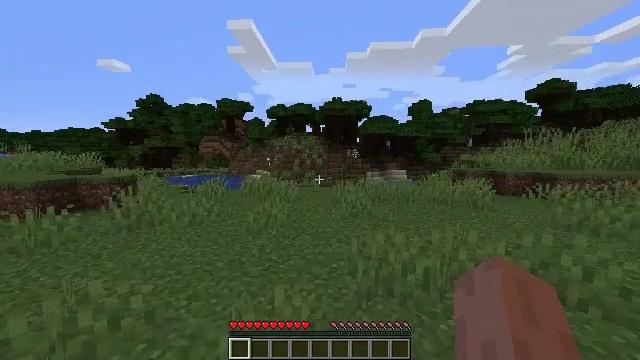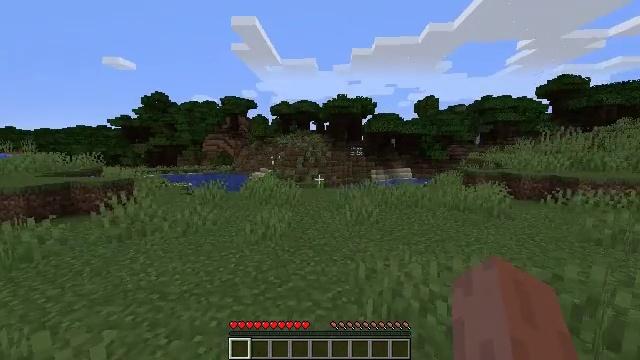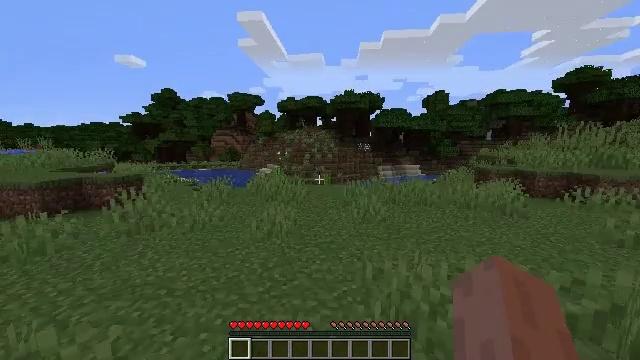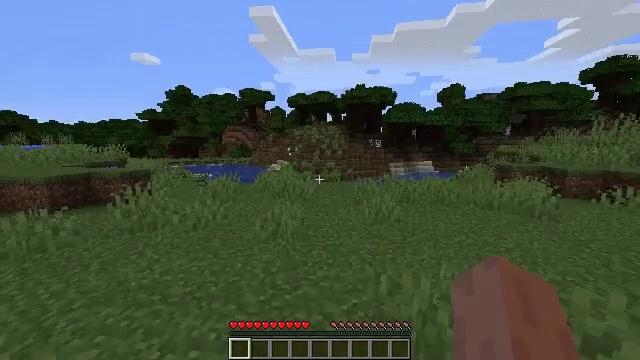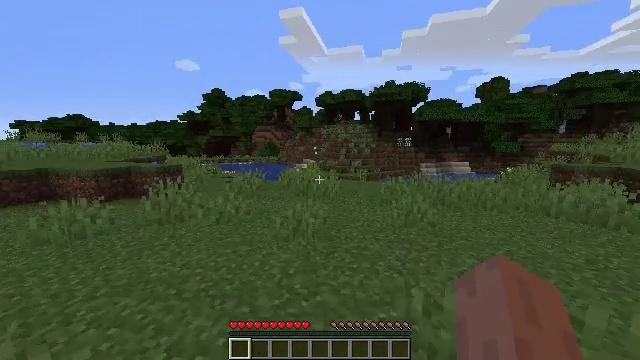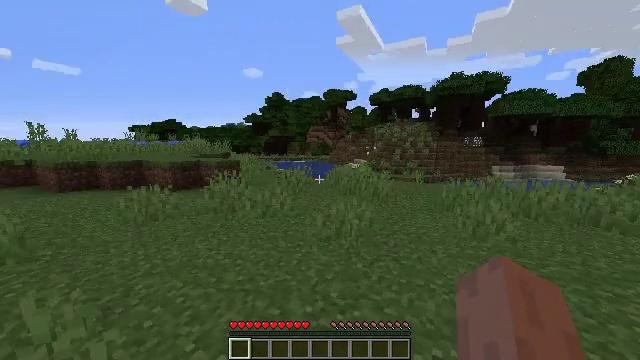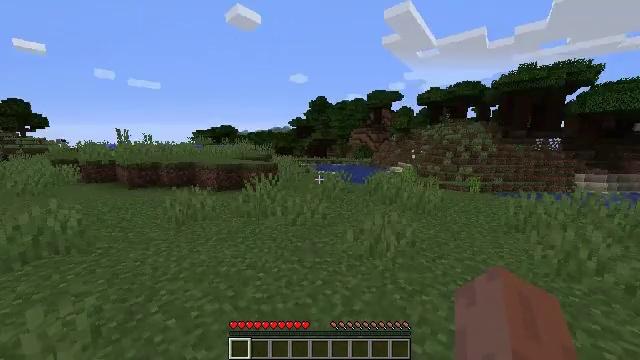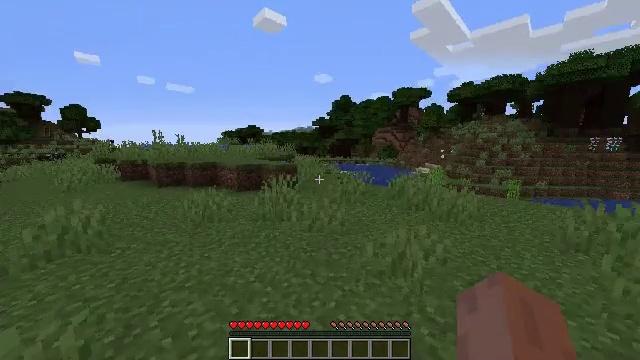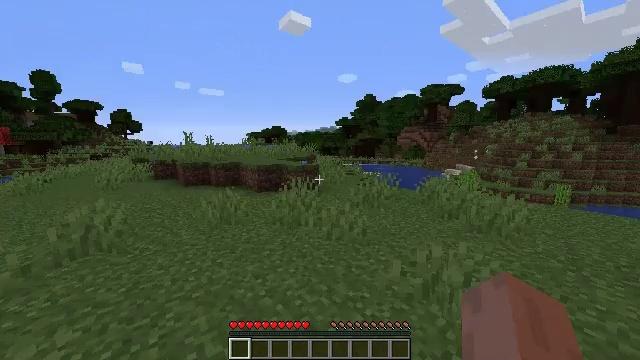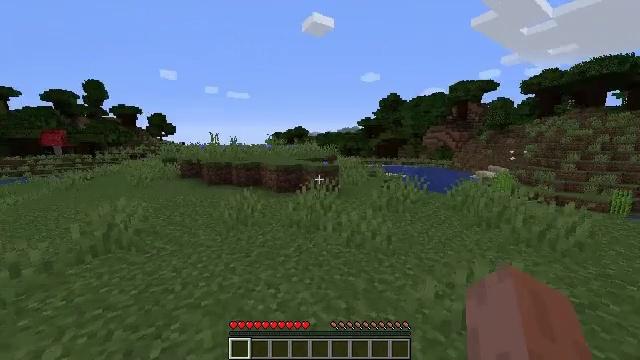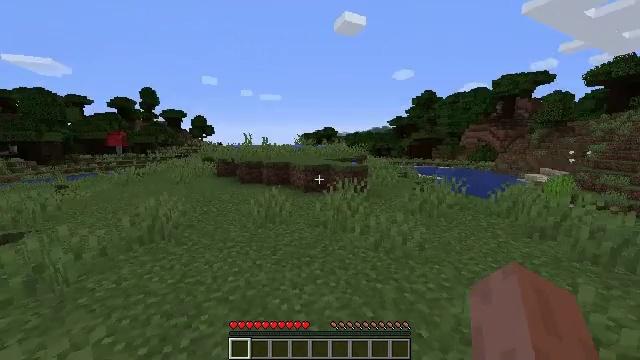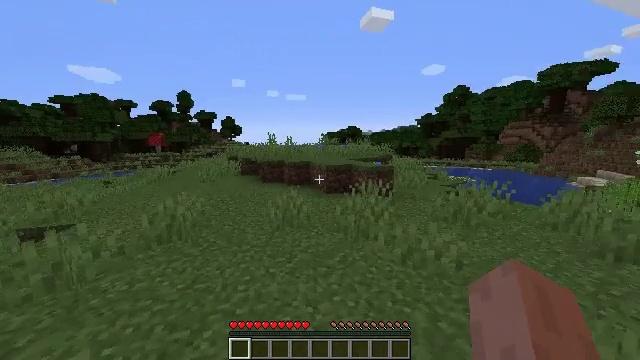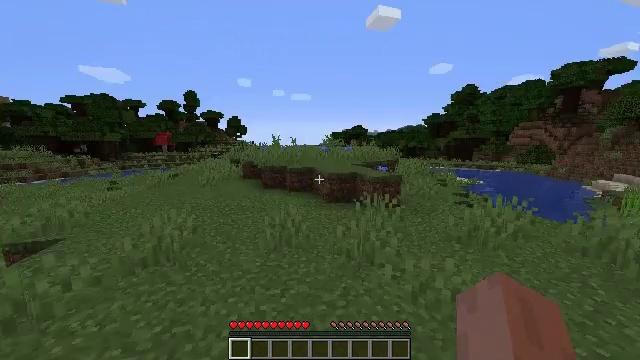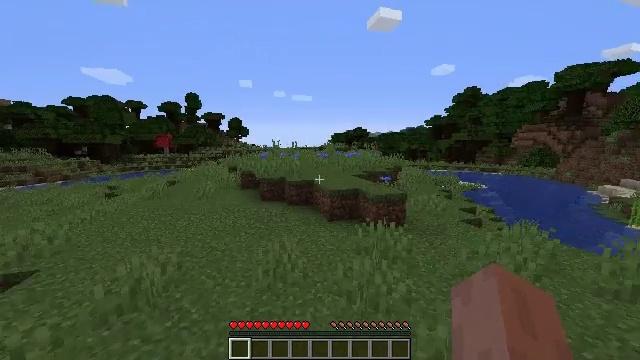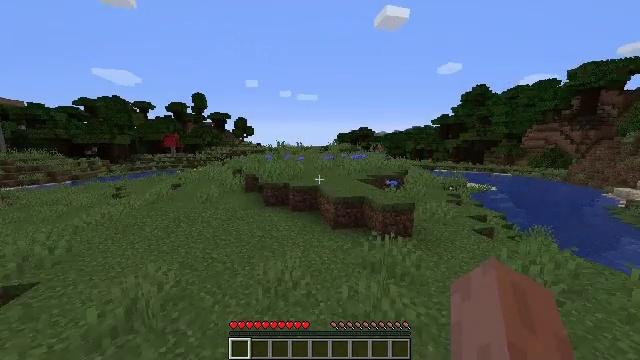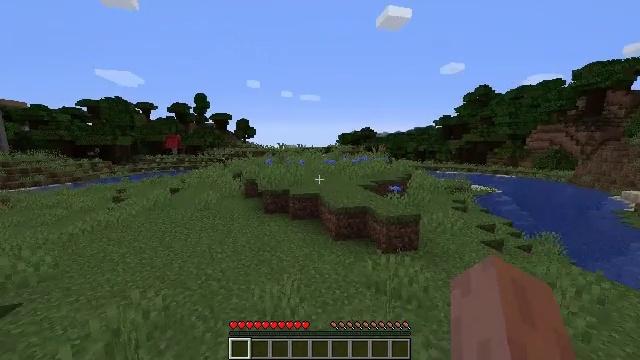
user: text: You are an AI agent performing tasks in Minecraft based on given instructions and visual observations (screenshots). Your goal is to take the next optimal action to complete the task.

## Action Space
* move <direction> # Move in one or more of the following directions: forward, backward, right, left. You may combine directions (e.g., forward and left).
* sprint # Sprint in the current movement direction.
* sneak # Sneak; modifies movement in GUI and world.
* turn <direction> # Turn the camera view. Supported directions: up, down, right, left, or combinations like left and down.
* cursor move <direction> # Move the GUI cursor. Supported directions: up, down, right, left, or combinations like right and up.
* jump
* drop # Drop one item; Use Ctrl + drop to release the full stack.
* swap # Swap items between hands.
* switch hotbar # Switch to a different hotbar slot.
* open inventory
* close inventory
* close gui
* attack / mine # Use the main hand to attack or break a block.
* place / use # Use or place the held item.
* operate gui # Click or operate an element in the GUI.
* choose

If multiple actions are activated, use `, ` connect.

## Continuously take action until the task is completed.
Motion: motion action
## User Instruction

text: Mine the oak log.
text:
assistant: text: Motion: move forward, sprint, turn left, jump
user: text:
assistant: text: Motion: move forward, sprint, turn left and down, jump
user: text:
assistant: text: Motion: move forward, sprint, turn left and down
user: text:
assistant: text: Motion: move forward, sprint, turn left
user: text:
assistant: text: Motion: move forward, sprint, turn left
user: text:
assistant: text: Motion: move forward, sprint, turn left
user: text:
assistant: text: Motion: move forward, sprint, turn left
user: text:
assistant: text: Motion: move forward, sprint, turn left
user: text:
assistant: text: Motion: move forward, sprint, turn left
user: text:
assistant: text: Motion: move forward, sprint, turn left
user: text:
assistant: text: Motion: move forward, sprint, turn left
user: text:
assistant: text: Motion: move forward, sprint, turn left, jump
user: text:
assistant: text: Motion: move forward, sprint, jump
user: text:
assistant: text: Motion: move forward, sprint, turn left, jump
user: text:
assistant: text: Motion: move forward, sprint, jump
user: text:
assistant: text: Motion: move forward, sprint, jump
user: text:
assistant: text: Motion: move forward, sprint, turn left, jump
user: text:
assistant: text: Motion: move forward, sprint, jump
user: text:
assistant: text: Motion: move forward, sprint, jump
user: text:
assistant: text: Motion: move forward, sprint
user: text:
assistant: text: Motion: move forward, sprint
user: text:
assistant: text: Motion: move forward, sprint
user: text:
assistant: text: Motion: move forward, sprint
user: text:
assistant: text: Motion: move forward, sprint
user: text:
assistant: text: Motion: move forward, sprint, turn right
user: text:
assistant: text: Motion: move forward, sprint
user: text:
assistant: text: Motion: move forward, sprint, turn right
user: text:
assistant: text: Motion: move forward, sprint, turn right
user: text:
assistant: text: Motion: move forward, sprint
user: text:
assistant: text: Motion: move forward, sprint, turn right, jump